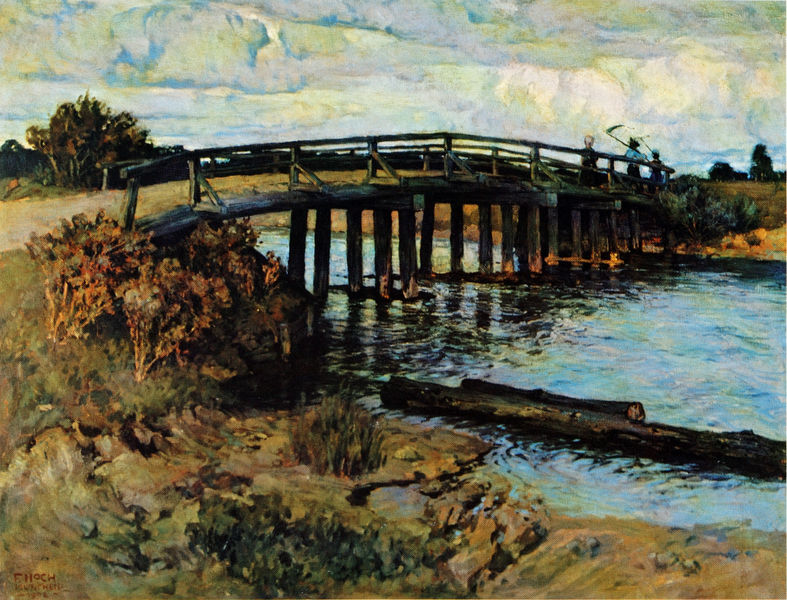
Titel: Alte Amperbrücke in Dachau-Etzenhausen
Künstler: Franz Xaver Hoch
Standort: Dachau
Institution: Museumsverein
Schlagwörter: baum, blau, dunkel, felsen, gemälde, himmel, mann, meer, schatten, wasser, wolken, baumstämme, bäume, fluss, gelb, grün, impressionismus, landschaft, menschen, ocker, sand, see, ufer, abend, braun, frankreich, frau, grau, hell, hintergrund, holz, hut, licht, männer, nacht, orange, paris, pfeiler, schwarz, straße, stützen, weiss, gras, haus, rot, weg, wiese, wolke, expressionismus, malerei, stein, steine, signatur, öl, bach, baumstamm, erde, feld, ferne, gräser, horizont, häuser, natur, pfähle, spiegelung, stamm, strauch, wind, brücke, brüstung, busch, büsche, gebüsch, gewässer, pfad, sonne, sträucher, realismus, drei, personen, pflanzen, wald, bauern, bewölkt, sommer, wellen, bogen, perspektive, fahne, moderne, ernte, feldarbeit, feldweg, tag, vegetation, herbst, idylle, van gogh, arbeiter, figuren, böschung, fliessen, ölgemälde, holzstämme, steg, stämme, treibgut, treibholz, wetter, impressionistisch, balken, geländer, hoch, grass, bauer, pfosten, courbet, übergang, expressionistisch, kiesel, wandern, pfahl, feldarbeiter, sichel, bewachsen, isar, spätsommer, imressionismus, streben, sense, angler, angeln, postimpressionismus, flussufer, holzbrücke, nolde, ernten, brückengeländer, feierabend, rechen, rächen, tagwerk, sensen, bääume, niemand, brükce, #menschen, algel, nold